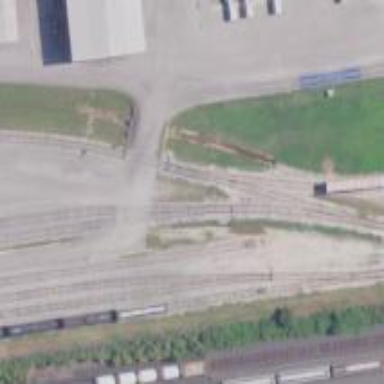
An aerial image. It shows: Railway yard used for servicing trains.